Question: There is a slim gap in the graph after you run the code.
'''
x = seq(0, 1, by=0.01)
y1=x
y2=x^2
plot(x, y1,type="l")
lines(x,y2,type="l",col="red")
xx1<-c(0,x[x<1 & x>0 ],1,x[x<1 & x>0 ],0)
yy1<-c(0,x[x<1 & x>0 ],1,(x[x<1 & x>0 ])^2,0)
polygon(xx1,yy1,col="yellow")
'''
Please see the attachment,why is there a slim gap?how can i delete it,let it be filled by yellow colour ?

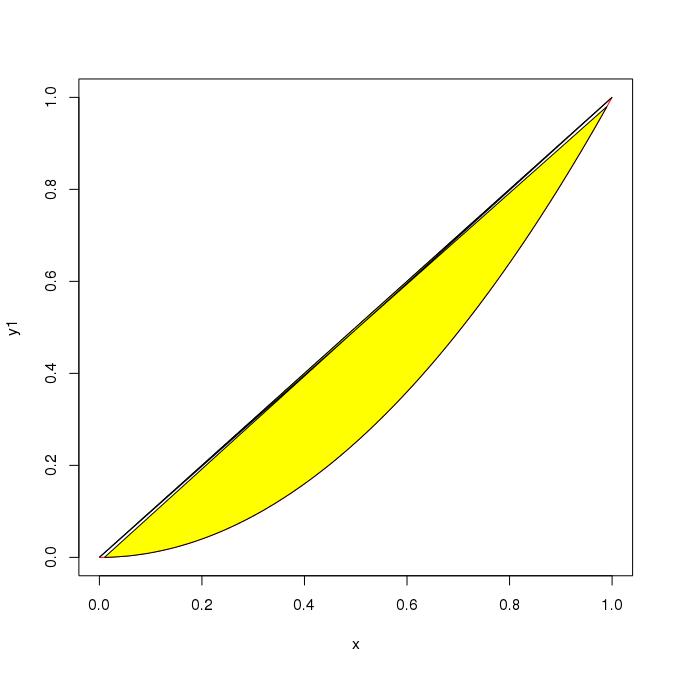
Answer: The cause of the problem is easier to see if you reduce the number of points:
'''
x <- seq(0, 1, by=0.2)
plot( x, x, type="l" )
lines( x, x^2, col="red" )
xx1 <- c(0,x[x<1 & x>0 ],1,x[x<1 & x>0 ],0)
yy1 <- c(0,x[x<1 & x>0 ],1,x[x<1 & x>0 ]^2,0)
polygon(xx1, yy1, lwd=3, col="wheat")
points(xx1, yy1)
'''

The points are correct, but the order is not.
For a convex polygon, 'xx1' should be first increasing, then decreasing.
'''
plot( x, x, type="l" )
lines( x, x^2, col="red" )
xx1 <- c(x, rev(x))
yy1 <- c(x, rev(x)^2)
polygon(xx1, yy1, lwd=3, col="wheat")
'''